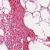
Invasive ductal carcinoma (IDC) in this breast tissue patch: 0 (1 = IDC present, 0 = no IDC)